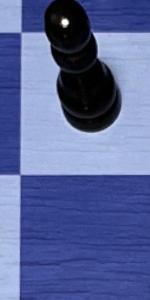
Label: Empty